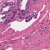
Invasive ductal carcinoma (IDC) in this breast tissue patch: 0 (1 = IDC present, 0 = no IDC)